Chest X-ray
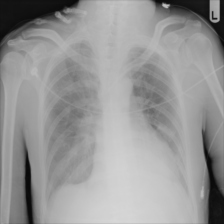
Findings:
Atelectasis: positive
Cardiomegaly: negative
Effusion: negative
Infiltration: negative
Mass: negative
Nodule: negative
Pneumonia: negative
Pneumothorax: negative
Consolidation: negative
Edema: negative
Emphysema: negative
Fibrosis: negative
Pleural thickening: negative
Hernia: negative